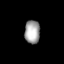
Tissue: lung
Cell type: Endothelial cells
Senescence score: 0.5742
Nuclear area (px): 351
Mean DAPI intensity: 163.419